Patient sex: M
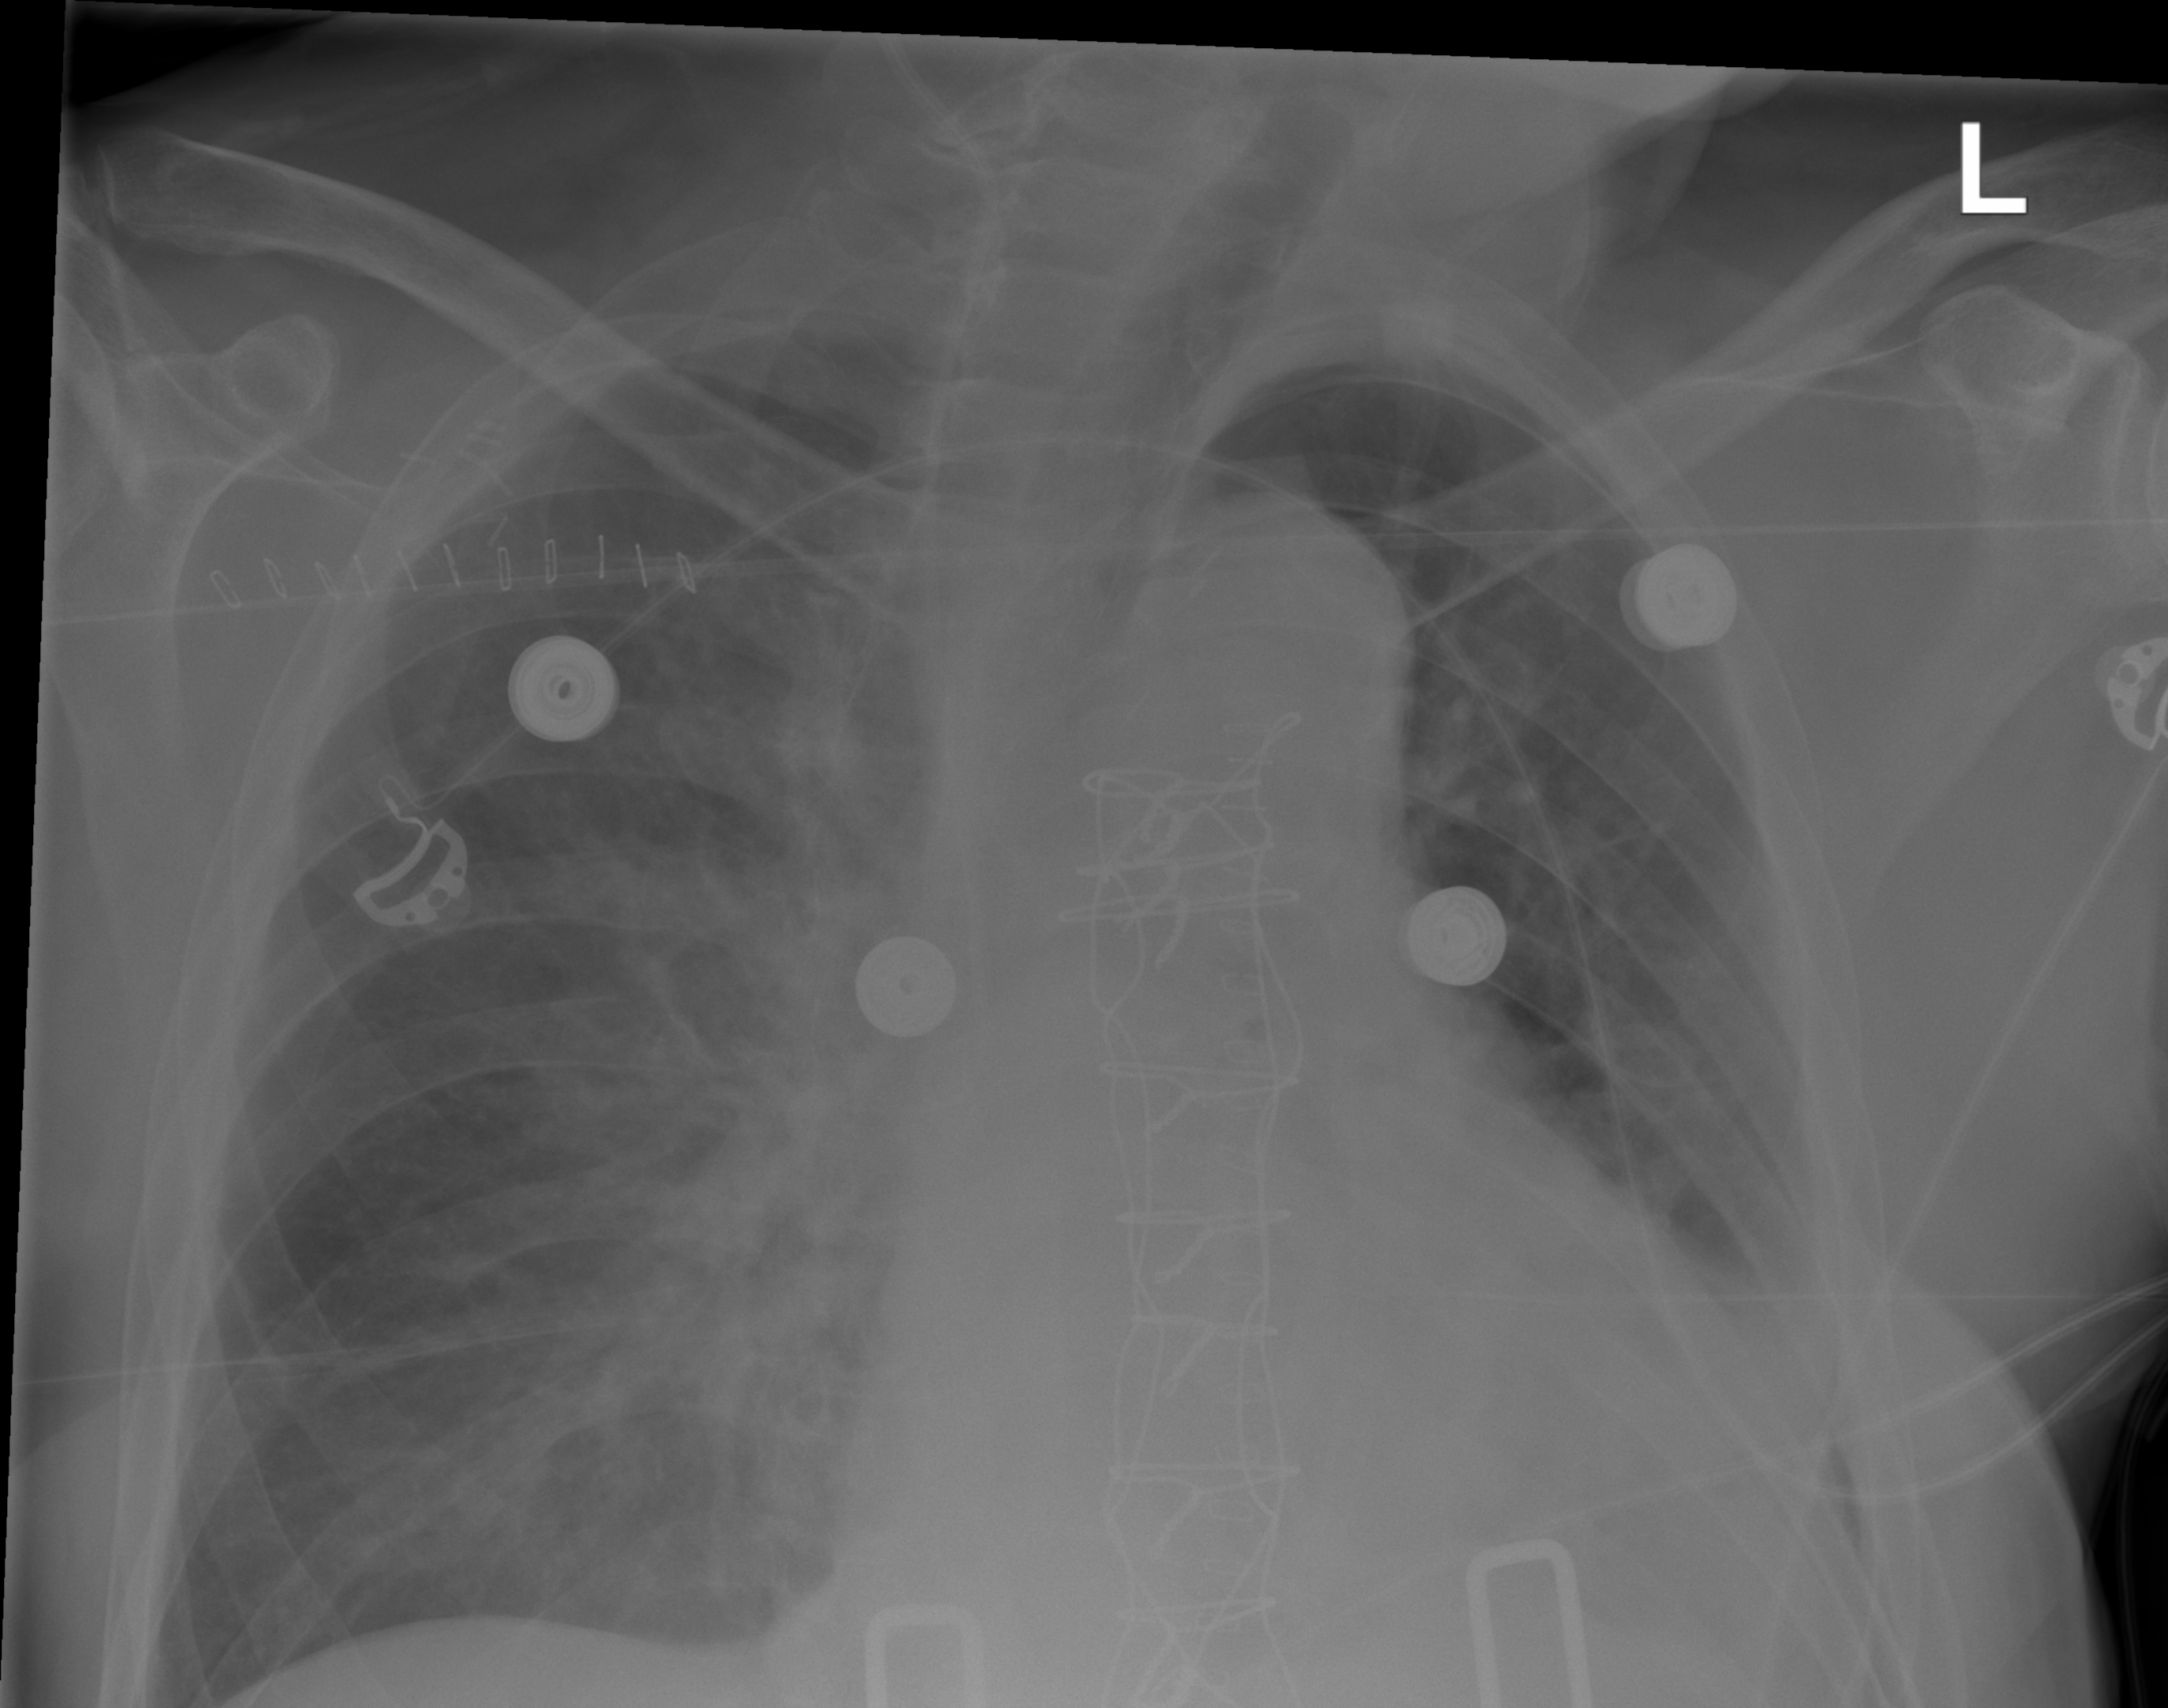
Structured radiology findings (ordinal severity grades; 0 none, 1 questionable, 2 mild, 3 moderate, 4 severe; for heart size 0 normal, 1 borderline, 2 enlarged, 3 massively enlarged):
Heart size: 2
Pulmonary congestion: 2
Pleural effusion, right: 0
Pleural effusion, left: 2
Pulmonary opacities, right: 2
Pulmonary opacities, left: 0
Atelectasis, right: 0
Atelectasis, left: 2